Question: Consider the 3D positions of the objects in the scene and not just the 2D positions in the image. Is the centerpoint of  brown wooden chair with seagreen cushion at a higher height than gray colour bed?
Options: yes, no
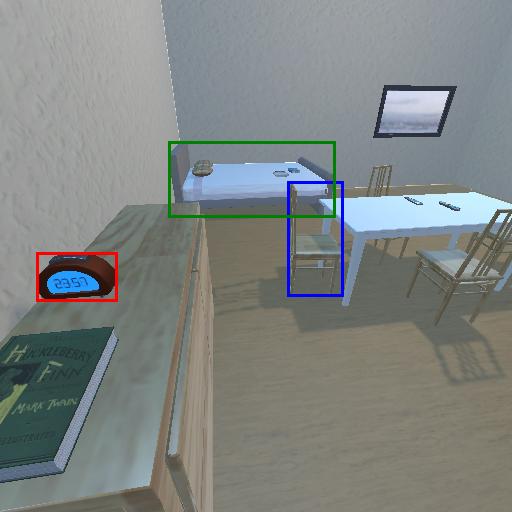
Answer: yes